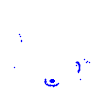
Particle: electron